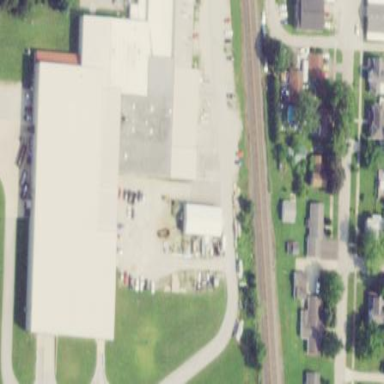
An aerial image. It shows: Industrial building.